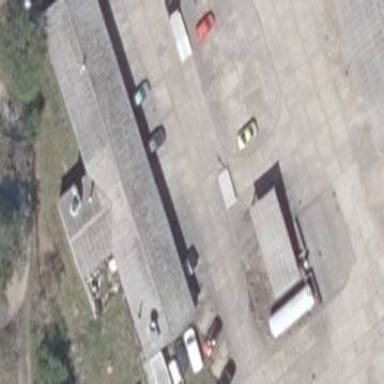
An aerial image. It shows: Part of building.